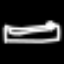
Label: bed